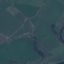
Land use / land cover class: Pasture